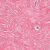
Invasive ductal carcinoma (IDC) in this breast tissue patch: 0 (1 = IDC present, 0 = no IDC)